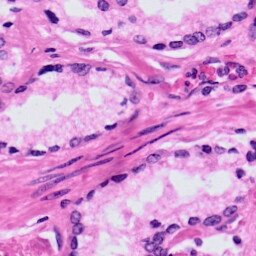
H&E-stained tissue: Prostate